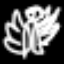
Label: angel